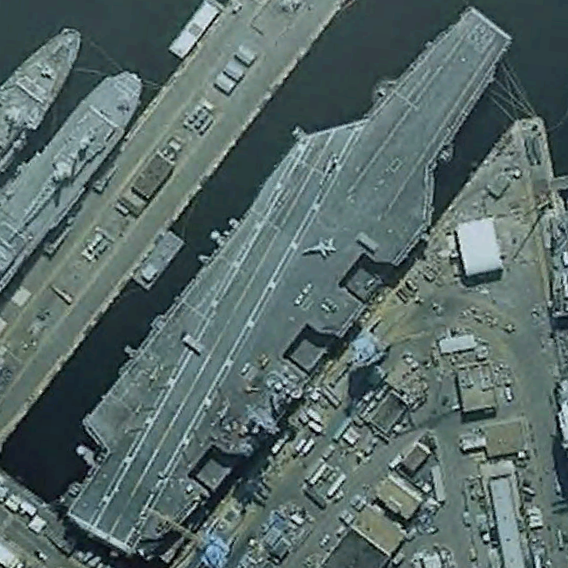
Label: aircraft_carrier